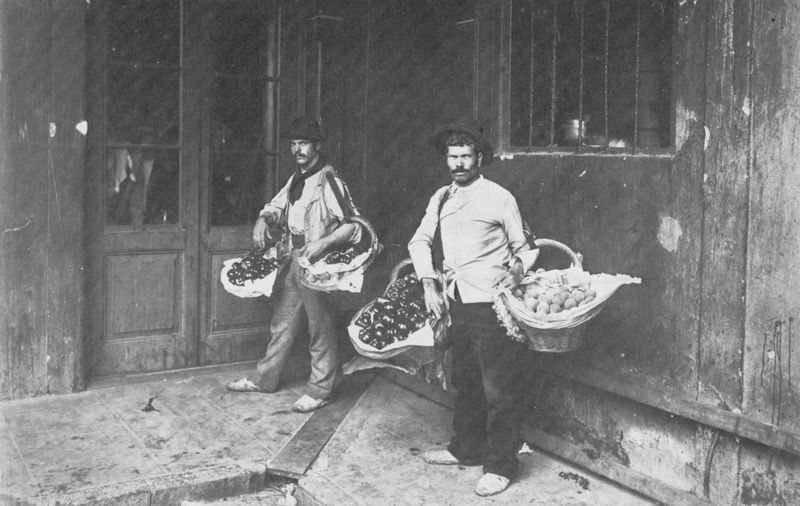
Titel: Obstverkäufer
Künstler: Argentinischer Photograph
Standort: New York
Institution: Sammlung Hack Hoffenberg
Schlagwörter: dunkel, mann, weiß, fenster, grau, hell, hintergrund, holz, hut, hüte, männer, schwarz, tür, blick, gebäude, haus, obst, schal, alt, bart, bärte, hemd, jung, schnurrbart, wand, arm, halten, stehen, tragen, ärmel, gitter, händler, arbeit, bauern, früchte, gemüse, türen, zwei, hosen, ernte, hemden, körbe, transport, amerika, dielen, halstuch, korb, foto, fotografie, photographie, eingang, nahrung, verkäufer, scheibe, schwarz-weiß, jacken, bast, photo, portal, pfirsiche, holt, aufnahme, schnurrbärte, ware, paprika, waren, gittel, früchte obst, obst korb gitter mimik arbeiter sklaven